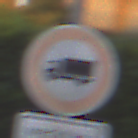
Verkehrszeichen: VerbotFuerKraftfahrzeugeUeberDreiKommaFuenfTonnen
Zusatzzeichen unten: ZeitangabenMitBeschraenkungAufWochentage7
Umgebung: Outdoor, Urban
Tageszeit: SunriseSunset
Wetter: Clear
Licht: Natural
Jahreszeit: NotSpecified
Kontrast: LowContrast